Question: I have got a problem which is driving me wild. I used Google Map API V2 in my Code and when I'm moving the map I can see the following Logcat output (on Nexus 7):
'''
01-23 21:17:10.724: D/dalvikvm(5484): GC_FOR_ALLOC freed 4531K, 21% free 12911K/16312K, paused 29ms, total 29ms
01-23 21:17:10.724: I/dalvikvm-heap(5484): Grow heap (frag case) to 13.043MB for 285724-byte allocation
01-23 21:17:10.744: D/dalvikvm(5484): GC_FOR_ALLOC freed 200K, 22% free 12990K/16592K, paused 25ms, total 25ms
01-23 21:17:12.074: D/dalvikvm(5484): GC_FOR_ALLOC freed 1326K, 23% free 12893K/16592K, paused 30ms, total 31ms
01-23 21:18:04.854: D/dalvikvm(5484): Debugger has detached; object registry had 1 entries
01-23 21:18:07.374: D/dalvikvm(5484): GC_FOR_ALLOC freed 658K, 23% free 12904K/16592K, paused 27ms, total 27ms
01-23 21:18:07.384: I/dalvikvm-heap(5484): Grow heap (frag case) to 13.763MB for <PHONE>-byte allocation
01-23 21:18:07.404: D/dalvikvm(5484): GC_FOR_ALLOC freed 2K, 21% free 13925K/17620K, paused 27ms, total 27ms
01-23 21:18:07.714: D/dalvikvm(5484): GC_FOR_ALLOC freed 2127K, 26% free 13054K/17620K, paused 29ms, total 29ms
01-23 21:18:44.694: D/dalvikvm(5484): GC_CONCURRENT freed 1894K, 27% free 12970K/17620K, paused 4ms+5ms, total 56ms
01-23 21:18:46.684: D/dalvikvm(5484): GC_CONCURRENT freed 1738K, 27% free 12996K/17620K, paused 4ms+2ms, total 53ms
01-23 21:18:49.254: D/dalvikvm(5484): GC_CONCURRENT freed 1756K, 27% free 13014K/17620K, paused 2ms+8ms, total 77ms
01-23 21:18:56.864: I/dalvikvm(5484): Jit: resizing JitTable from 8192 to 16384
01-23 21:18:56.934: D/dalvikvm(5484): GC_CONCURRENT freed 1840K, 21% free 13010K/16312K, paused 2ms+4ms, total 49ms
01-23 21:18:59.434: D/dalvikvm(5484): GC_CONCURRENT freed 1779K, 21% free 12995K/16312K, paused 4ms+5ms, total 50ms
01-23 21:19:03.414: D/dalvikvm(5484): GC_CONCURRENT freed 1781K, 21% free 13007K/16312K, paused 2ms+3ms, total 48ms
'''
The heap keeps growing and growing and I have no idea what I can do about it. I searched through the web and through stackoverflow, but there was no helpful answer for me.
I hope someone of you can find the error. I am very new to Android, so please appreciate.
EDIT1: Heap Dump:

EDIT2: MAT Analysis
Suspect 1:
'''
One instance of "maps.by.a" loaded by "dalvik.system.PathClassLoader @ 0x4480cfa8" occupies 1.002.352 (22,33%) bytes. The memory is accumulated in one instance of "maps.by.d" loaded by "dalvik.system.PathClassLoader @ 0x4480cfa8".
Keywords
maps.by.a
dalvik.system.PathClassLoader @ 0x4480cfa8
maps.by.d
'''
Suspect 2:
'''
3.507 instances of "java.lang.Class", loaded by "<system class loader>" occupy 795.104 (17,72%) bytes.
Biggest instances:
*class com.ibm.icu4jni.util.Resources$DefaultTimeZones @ 0x401fccc8 - 151.744 (3,38%) bytes.
*class android.text.Html$HtmlParser @ 0x4016d288 - 126.592 (2,82%) bytes.
*class org.apache.harmony.security.fortress.Services @ 0x40091188 - 51.456 (1,15%) bytes.
Keywords
java.lang.Class
'''
Suspect 3:
'''
8.168 instances of "java.lang.String", loaded by "<system class loader>" occupy 529.048 (11,79%) bytes.
Keywords
java.lang.String
'''
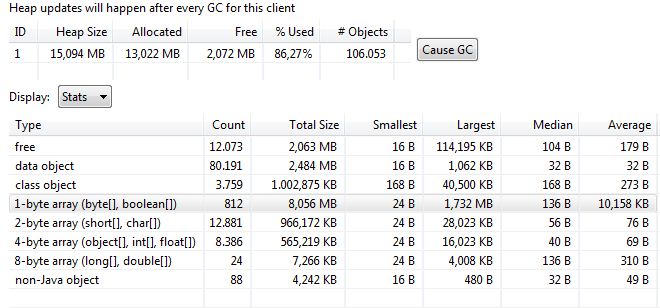
Answer: First, your heap doesn't "keep growing". It is hovering between 12893K and 13054K, rising and falling, with one outlier peak at 13925K. Personally, I don't see anything in that log that would worry me.
Regarding your MAT output, if those are the three top culprits, none are surprising. The latter two say "I am writing an app for Android", as those are always there on any Android app. The first one indicates that Maps V2 has one rather pudgy object. Again, I see nothing in that output that would suggest a problem.